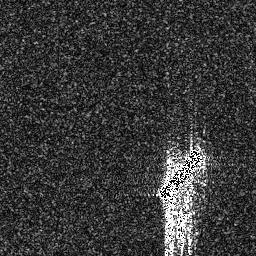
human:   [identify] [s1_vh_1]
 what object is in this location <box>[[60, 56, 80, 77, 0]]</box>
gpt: <ref>1 large ship at the right</ref>